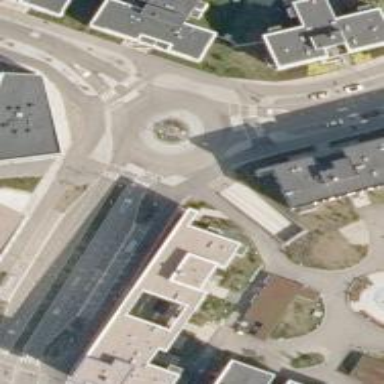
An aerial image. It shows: Crossing on the cycleway.